Field crop: maize
Growth stage: 2
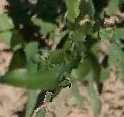
Species: maize